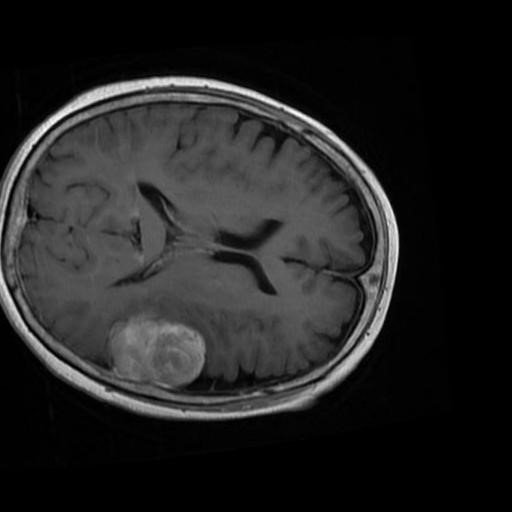
Label: brain_menin